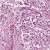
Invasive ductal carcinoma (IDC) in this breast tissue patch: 1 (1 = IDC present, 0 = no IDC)